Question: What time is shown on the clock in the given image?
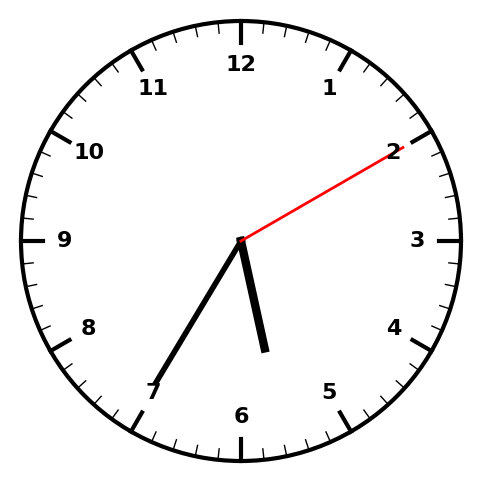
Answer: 05:35:10